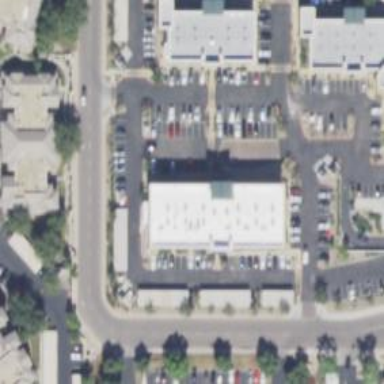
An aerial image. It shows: Healthcare clinic.